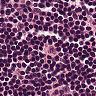
Metastatic tissue present: no